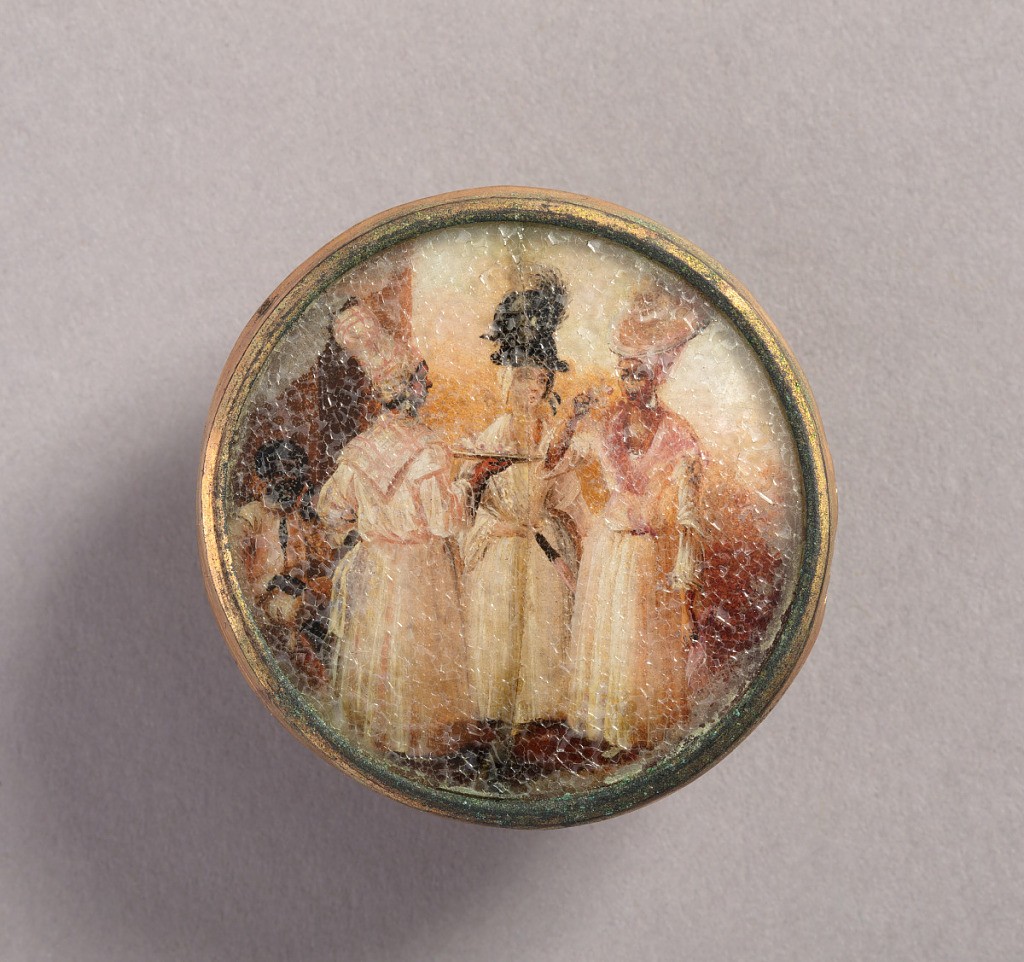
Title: Button
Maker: Agostino Brunias, Italian, ca. 1730–1796
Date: late 18th century
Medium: Gouache paint on tin verre fixé, ivory (backing), glass, gilt metal
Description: Button depicting scene of three women in the foreground and a seated man in the background in a partial landscape. The women are all wearing white dresses, turbans and scarves around their necks. The central figure wears a dark turban and has lighter skin than the other two.